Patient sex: F
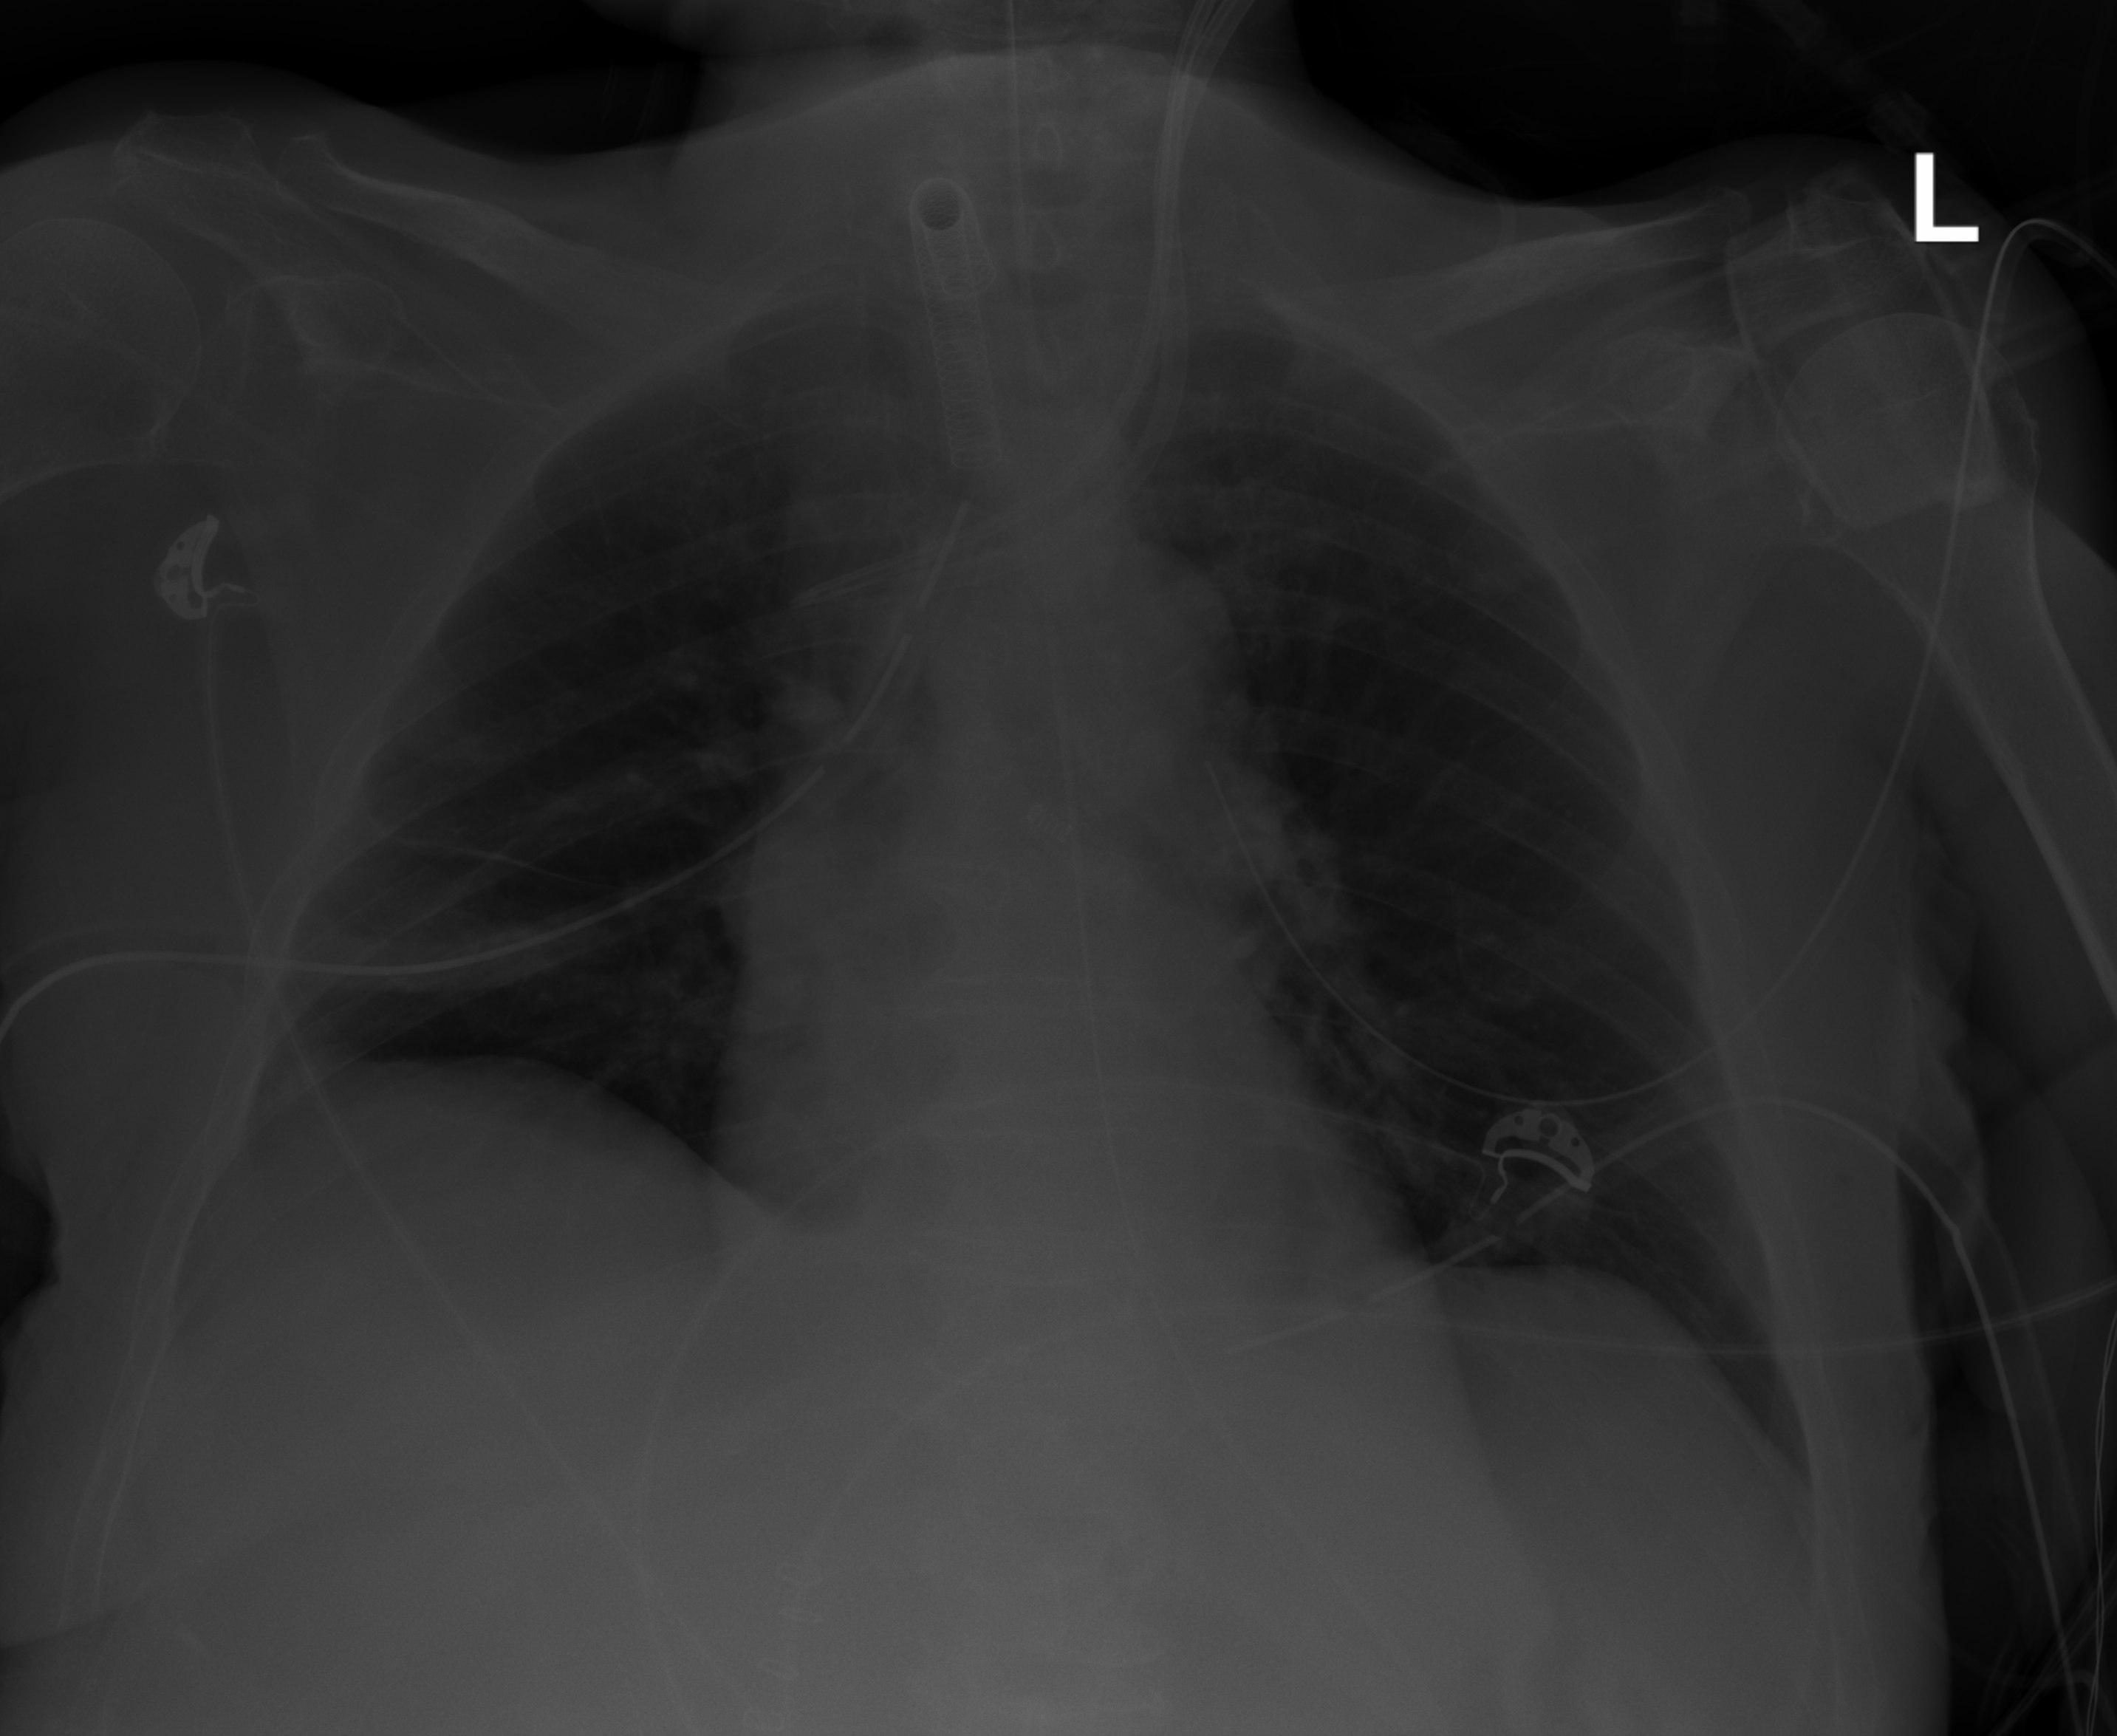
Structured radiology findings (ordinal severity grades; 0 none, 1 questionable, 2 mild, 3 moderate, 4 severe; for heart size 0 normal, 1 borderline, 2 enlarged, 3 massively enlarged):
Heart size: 0
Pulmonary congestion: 0
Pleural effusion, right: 0
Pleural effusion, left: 0
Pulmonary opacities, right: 0
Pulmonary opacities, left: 0
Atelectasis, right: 2
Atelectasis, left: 0